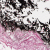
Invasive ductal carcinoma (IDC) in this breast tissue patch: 0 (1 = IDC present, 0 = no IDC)